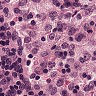
Metastatic tissue present: no